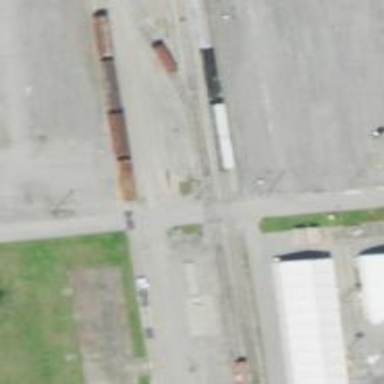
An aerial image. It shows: Rail spur service.